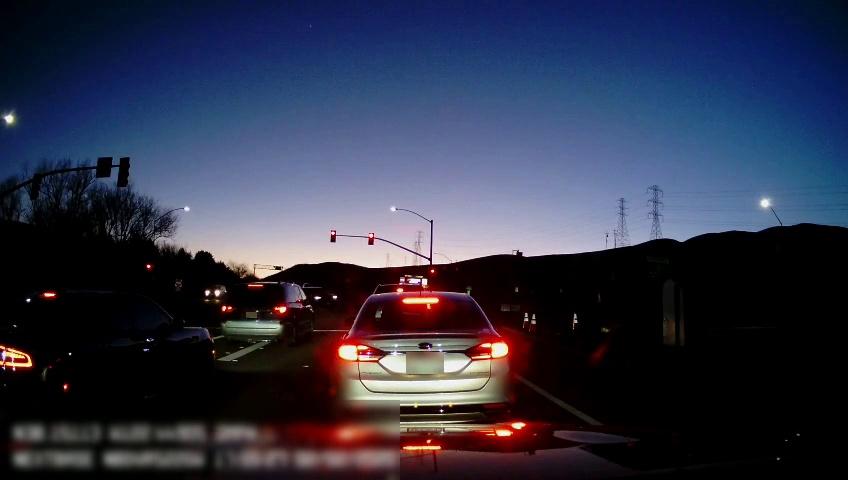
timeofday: Dusk/Dawn/Twilight
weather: Other
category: Drivable Space
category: Vehicles | SUV
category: Vehicles | Car
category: Vehicles | Car
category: Vehicles | SUV
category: Vehicles | Car
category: Vehicles | Car
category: Lanes | Current Lane
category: Lanes | Current Lane
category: Lanes | Alternate Lane
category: Traffic | Lights
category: Traffic | Lights
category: Traffic | Lights
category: Traffic | Lights